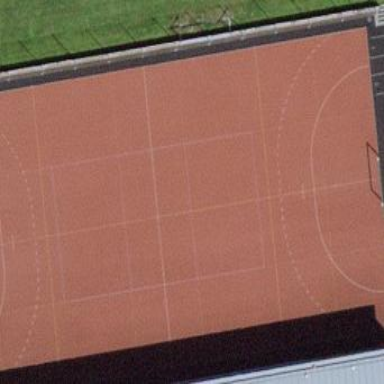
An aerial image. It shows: Multi-sport pitch with tartan surface for leisure activities.